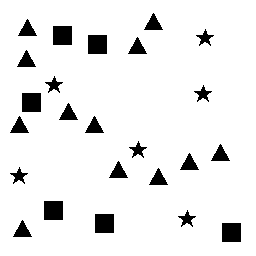
Squares: 6
Triangles: 12
Stars: 6
Total shapes: 24